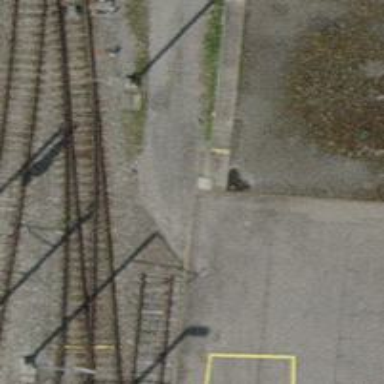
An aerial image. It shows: Railway buffer stop.